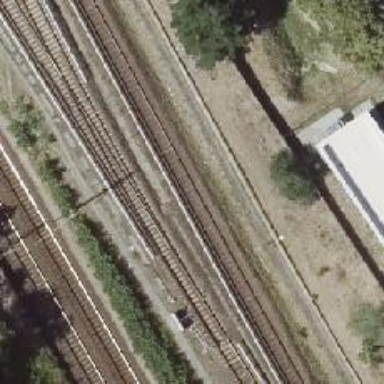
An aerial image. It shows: Railway signal.